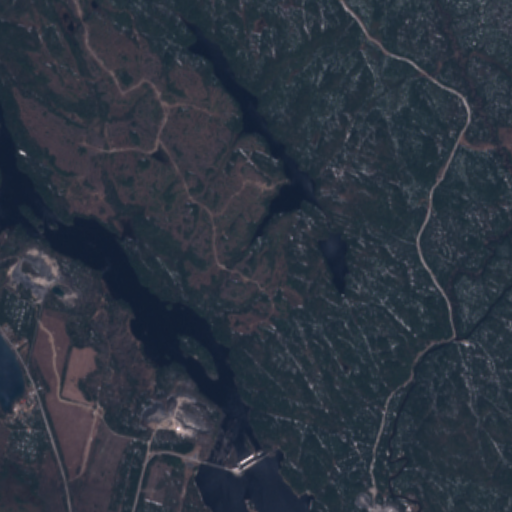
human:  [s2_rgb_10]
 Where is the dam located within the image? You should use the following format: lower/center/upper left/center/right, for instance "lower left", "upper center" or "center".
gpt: The dam is located in the lower center of the image.
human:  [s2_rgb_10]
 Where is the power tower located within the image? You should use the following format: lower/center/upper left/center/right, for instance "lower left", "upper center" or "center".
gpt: The power tower is located in the lower center of the image.
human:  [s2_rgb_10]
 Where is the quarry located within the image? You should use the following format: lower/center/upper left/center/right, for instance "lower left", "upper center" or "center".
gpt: The quarry is located in the center left of the image.
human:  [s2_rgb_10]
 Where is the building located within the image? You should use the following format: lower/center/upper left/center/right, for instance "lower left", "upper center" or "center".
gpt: The building is located in the lower left of the image.
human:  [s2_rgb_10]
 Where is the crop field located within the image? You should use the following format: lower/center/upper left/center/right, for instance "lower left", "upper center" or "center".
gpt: There is no crop field in the image.